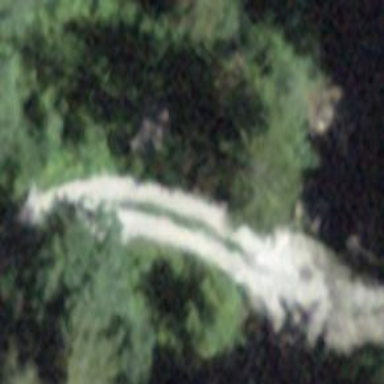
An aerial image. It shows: Track road with bridge. The track has grade 5 surface.